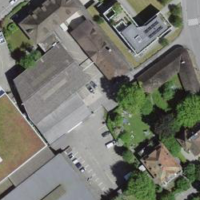
EUNIS habitat code: 54
Species observed at this site:
Symphoricarpos albus